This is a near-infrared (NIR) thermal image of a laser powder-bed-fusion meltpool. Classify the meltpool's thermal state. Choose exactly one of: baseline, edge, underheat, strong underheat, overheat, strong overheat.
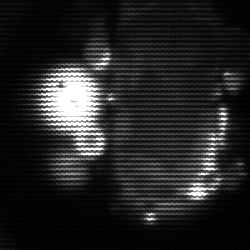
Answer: strong underheat